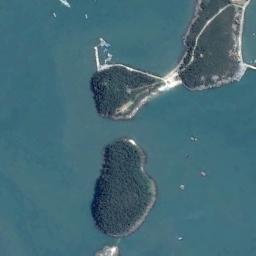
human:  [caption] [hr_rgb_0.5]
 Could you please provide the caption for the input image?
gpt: There are many trees on the island .

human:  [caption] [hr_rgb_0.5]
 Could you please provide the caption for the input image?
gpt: Some islands with dense vegetation are surrounded by light blue waters .

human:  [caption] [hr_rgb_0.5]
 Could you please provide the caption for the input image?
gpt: The long, Green island is surrounded by blue water, And the island’s green vegetation flourishes .

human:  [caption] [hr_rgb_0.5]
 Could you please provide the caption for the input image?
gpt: The island looks like a triangle .

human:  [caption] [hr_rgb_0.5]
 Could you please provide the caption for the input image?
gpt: There are three green island on a blue sea .